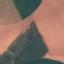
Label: AnnualCrop